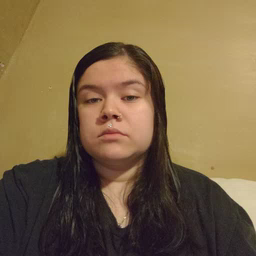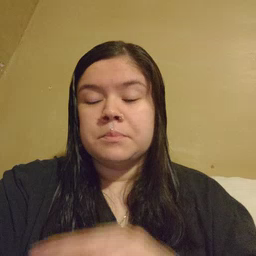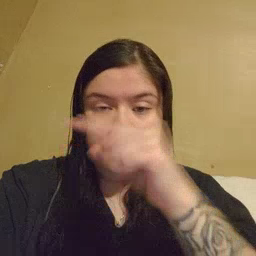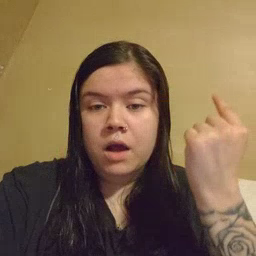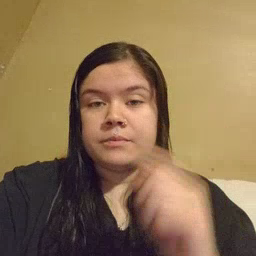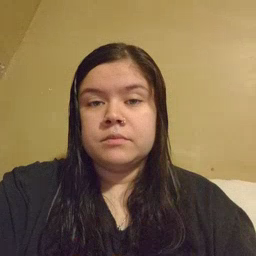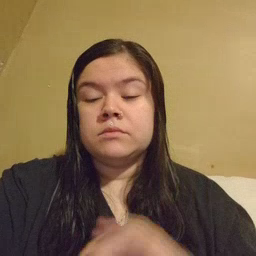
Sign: black